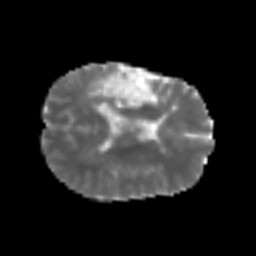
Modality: MD
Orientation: axial
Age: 58
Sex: male
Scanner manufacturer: siemens
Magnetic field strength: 3 T
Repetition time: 3.2 s
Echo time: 0.081 s